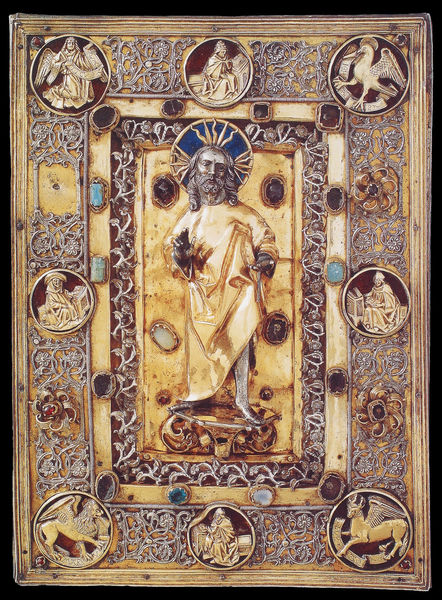
Titel: Evangelistar aus St. Wiperti
Künstler: Meister Michel
Standort: Quedlinburg (EU - D - Sachsen-Anhalt)
Schlagwörter: adler, schmuck, rot, bibel, johannes, gold, edelsteine, rund, engel, verzierung, buch, titelblatt, buchdeckel, einband, umschlag, nimbus, christus, jesus, mittelalter, edelstein, löwe, stier, elfenbein, frontispiz, apostel, evangelium, evangelisten, lukas, matthäus, segnend, schmuckband, evangelsiten